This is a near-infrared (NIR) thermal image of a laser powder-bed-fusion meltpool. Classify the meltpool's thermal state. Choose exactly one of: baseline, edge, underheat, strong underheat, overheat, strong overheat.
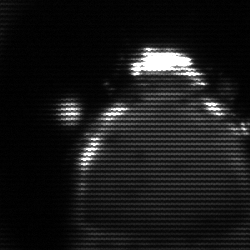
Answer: edge